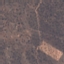
Land use / land cover: HerbaceousVegetation